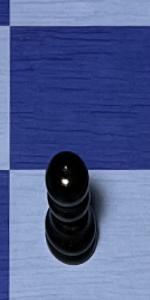
Label: Pawn_Black